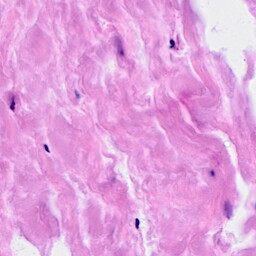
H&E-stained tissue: Breast